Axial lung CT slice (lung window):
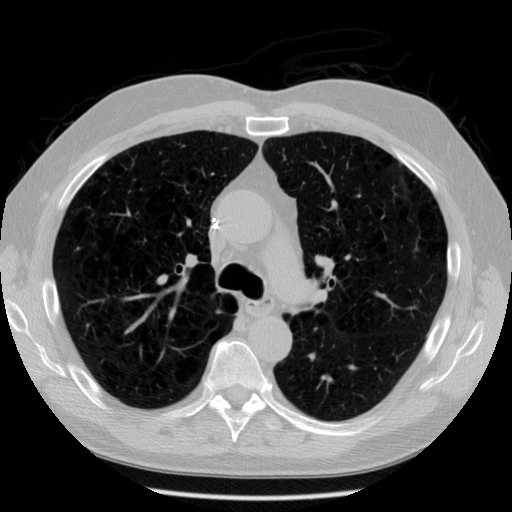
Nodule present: no